Current action and preconditions to check: trajectory_clear

Your task: For each precondition in the list above, predict whether it will hold at this action.

Consider the current scene as observed from the mobile robot's camera, and analyze the predicted future states of all dynamic agents (e.g., people, animals, vehicles, or any moving entities) within the NEXT SECOND.

IMPORTANT: Only answer "very likely" if you are absolutely certain—based on strong, clear evidence—that a dynamic agent will violate the precondition in the predicted future state. Do NOT answer "very likely" for unlikely, ambiguous, or low-probability risks.

Ask yourself for each precondition: Is there a high probability, with clear and convincing evidence, that the predicted future states of any dynamic agent will interfere with the predicted future state of the currently executing action within the NEXT SECOND, causing that precondition to fail?

Assess the risk level based on these predictions. Use "likely" or "very likely" if motions create a clear risk of interference.

Use "neutral" or "improbable" if agents are nearby but their predicted paths are clearly diverging or non-conflicting.

Failure Risk Categories: "very improbable", "improbable", "neutral", "likely", "very likely"

Answer Format: Output ONLY the probability_of_failure value from these categories: "very improbable", "improbable", "neutral", "likely", "very likely"

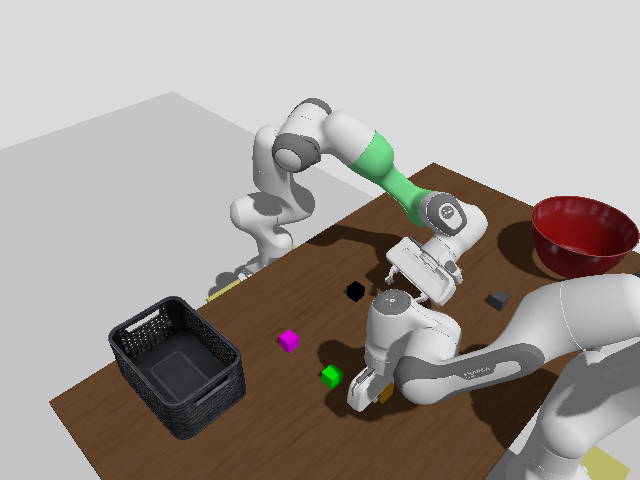

Answer: very improbable